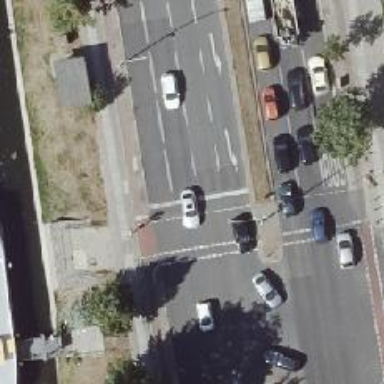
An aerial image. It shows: Road with traffic signals.